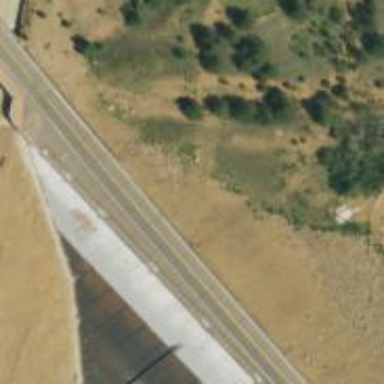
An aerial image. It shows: Secondary road with asphalt surface and embankment.